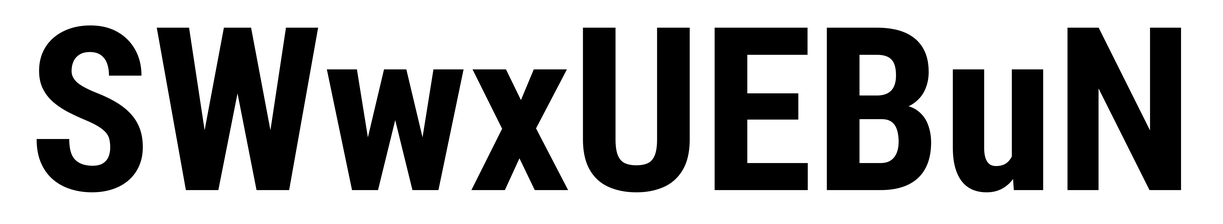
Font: Roboto_Condensed_Bold